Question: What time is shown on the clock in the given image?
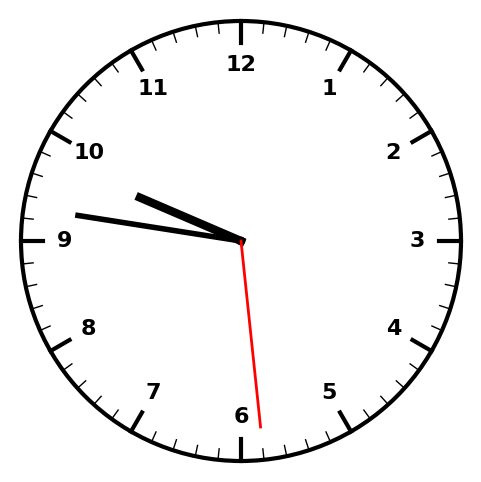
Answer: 09:46:29